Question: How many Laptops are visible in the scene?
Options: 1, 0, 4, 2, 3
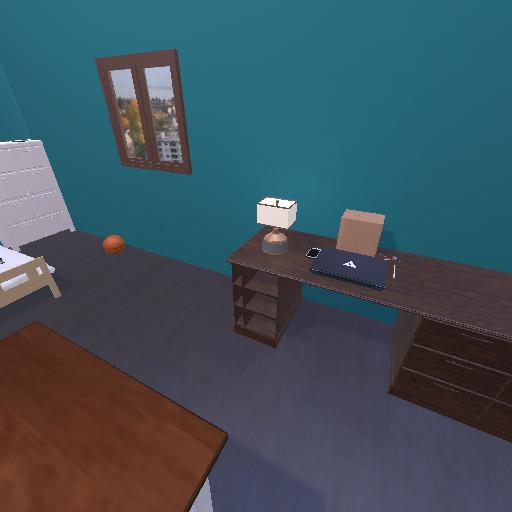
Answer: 1